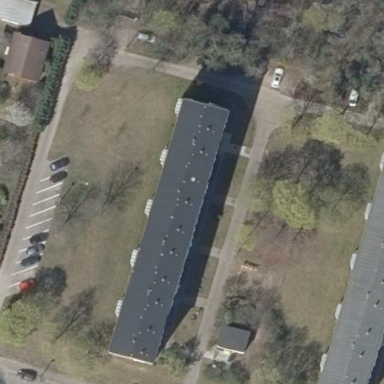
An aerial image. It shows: Building with flat roof made of tar paper.